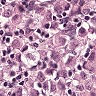
Metastatic tissue present: yes